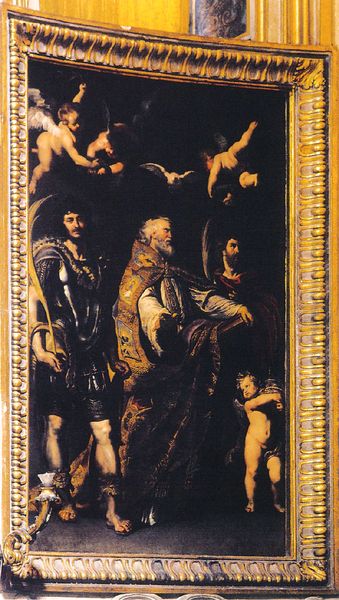
Titel: Domitilla, Nereus und Achilleus
Künstler: Peter Paul Rubens
Standort: Rom, Santa Maria in Vallicella (Santa Nuova) (EU - I - Latium)
Schlagwörter: dunkel, gemälde, mann, schatten, licht, männer, schwarz, malerei, bart, barock, kleidung, rahmen, taube, bild, gewand, gold, gewänder, kontrast, vornehm, engel, putte, palmwedel, ritter, brokat, rüstung, putten, rembrand, 1630, 1620